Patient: sex M, age 46
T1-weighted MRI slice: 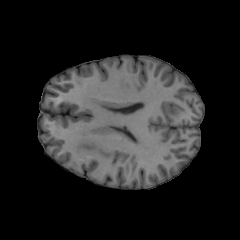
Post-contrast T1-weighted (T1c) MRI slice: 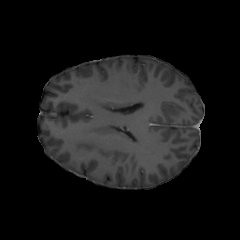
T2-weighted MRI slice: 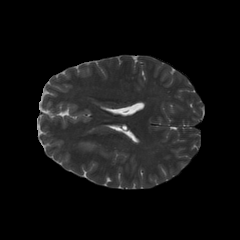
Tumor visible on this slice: yes
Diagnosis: Oligodendroglioma, IDH-mutant, 1p/19q-codeleted
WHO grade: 2